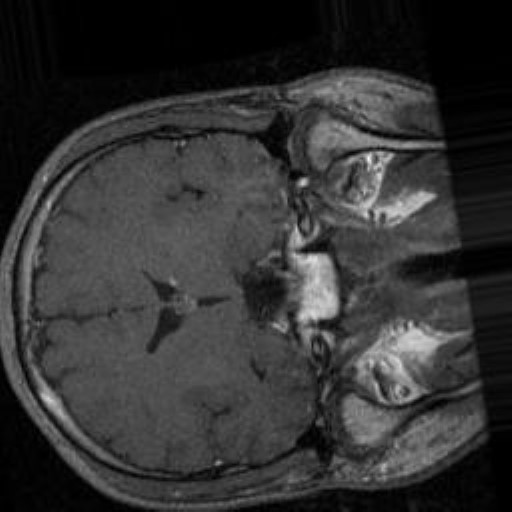
Label: brain_tumor